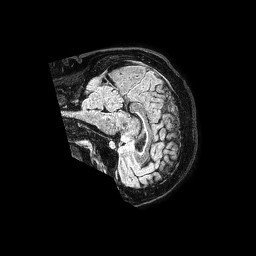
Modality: FLAIR
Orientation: sagittal
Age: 59
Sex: female
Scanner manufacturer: philips
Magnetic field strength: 1.5 T
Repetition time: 4.8 s
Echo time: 0.3 s